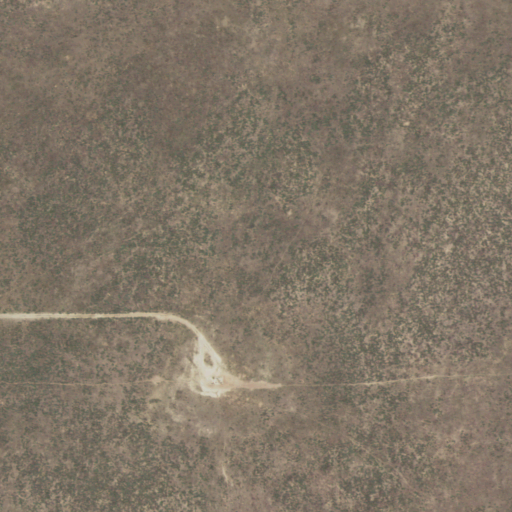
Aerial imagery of plain(s) in Kansas named Pasture Number Twentyfour containing grassland and shrub